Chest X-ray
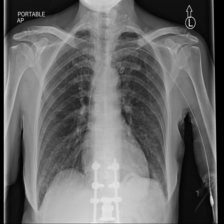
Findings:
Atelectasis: negative
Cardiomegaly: negative
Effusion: negative
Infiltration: negative
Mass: negative
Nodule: negative
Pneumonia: negative
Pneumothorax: negative
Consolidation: negative
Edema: negative
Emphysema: negative
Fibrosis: negative
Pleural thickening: negative
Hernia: negative